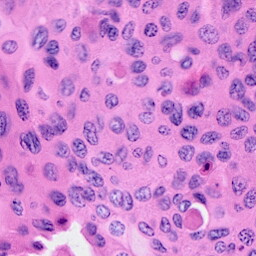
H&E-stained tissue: Cervix